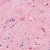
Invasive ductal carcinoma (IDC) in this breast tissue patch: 0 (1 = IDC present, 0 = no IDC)